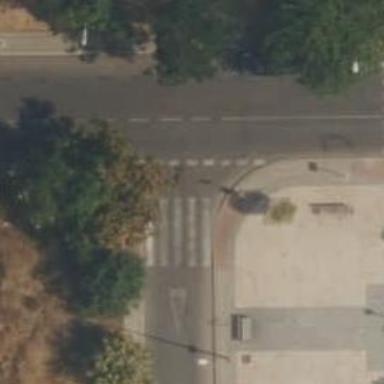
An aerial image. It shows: Zebra crossing on the road.